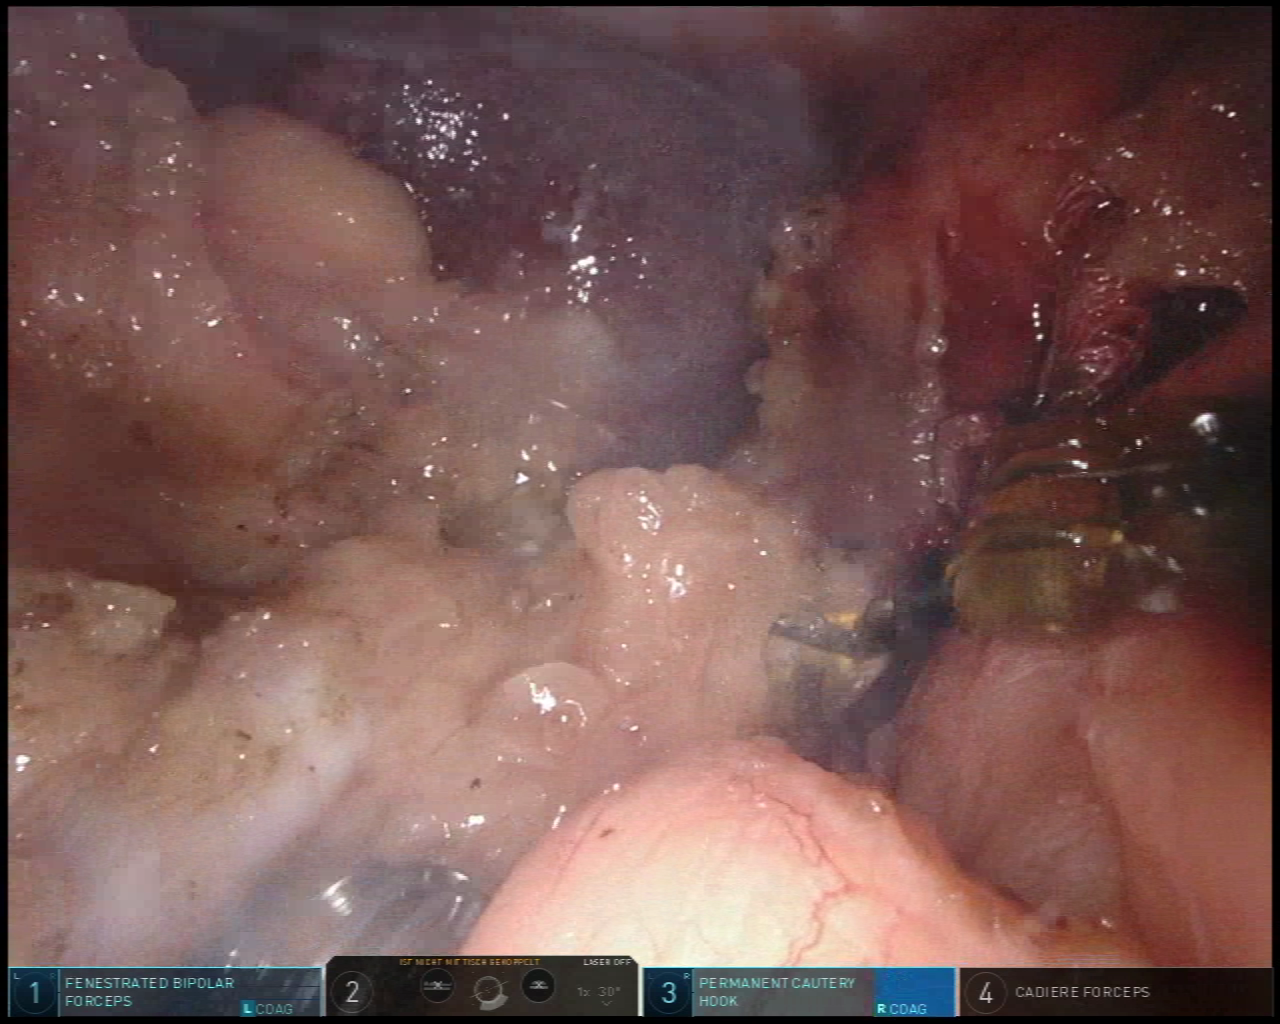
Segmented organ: spleen
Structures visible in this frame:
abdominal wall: yes
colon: yes
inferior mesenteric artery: no
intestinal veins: no
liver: no
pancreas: no
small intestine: no
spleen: yes
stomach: no
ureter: no
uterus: no
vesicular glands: no